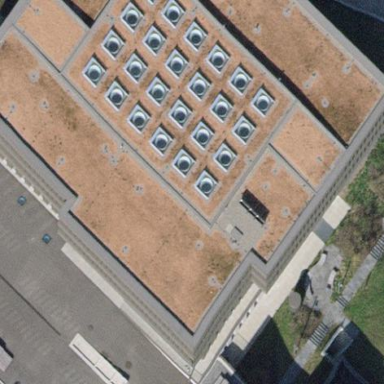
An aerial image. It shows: School building with grey roof.